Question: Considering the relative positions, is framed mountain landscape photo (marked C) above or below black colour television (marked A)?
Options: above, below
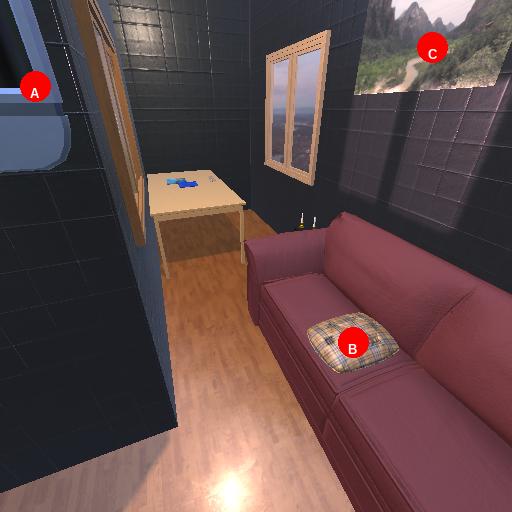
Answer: above